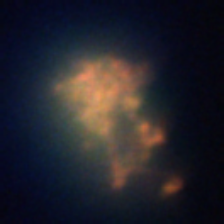
Taxon: Unknown_detritus
Group: Unknown